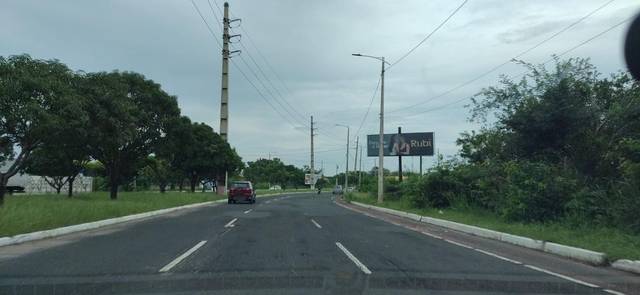
Region: Brazil
Coordinates: -5.09, -42.779